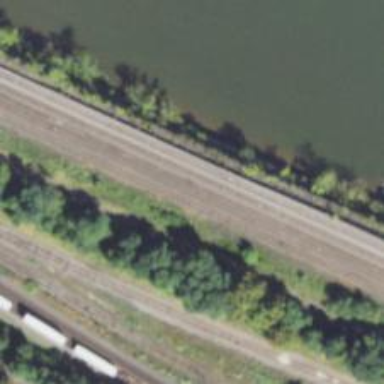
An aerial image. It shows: Railway yard with embankment.